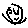
Label: smiley face